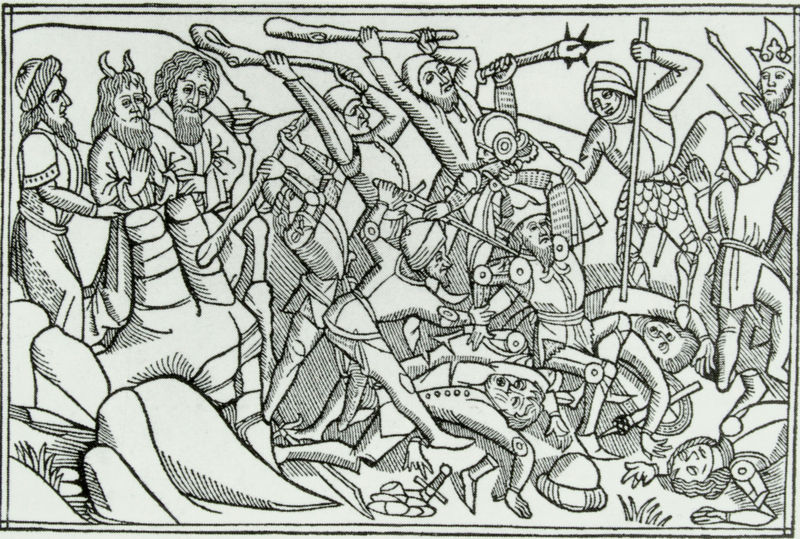
Titel: Amalektiterschlacht
Institution: (Seriendruck)
Schlagwörter: felsen, gestein, kampf, kämpfer, mann, weiß, landschaft, menschen, grau, holz, hut, männer, schwarz, zeichnung, gras, wiese, haube, anzug, bart, bärte, mütze, mützen, bibel, bärtig, geschichte, leiche, mord, rahmen, stein, steine, tod, tot, toter, horn, hände, feld, hügel, kirche, gewänder, spitzen, blatt, krone, locken, bauern, stock, holzschnitt, stab, fels, grafik, graphik, linien, krieg, schlacht, crown, fight, king, könig, lanze, men, people, pope, priest, religious, soldaten, soldier, soldiers, sword, swords, white, black, gefaltet, painting, draussen, print, knöpfe, schild, panzer, moses, orient, orientalisch, druck, schnitt, druckgrafik, hochdruck, schraffur, schraffuren, radierung, schrafur, stich, blanc, noir, bewaffnet, illustration, knüppel, schwarzweiß, schwert, schwerter, säbel, uniform, waffen, woodcut, gemetzel, knien, leichen, schlag, soldat, tote, verletzte, dynamik, holzdruck, dreispitz, helm, herrscher, grasbüschel, beten, allegorie, ritter, kämpfen, rüstung, zacken, helme, jüngling, sterben, axt, teufel, fighting, man, mythology, rock, satyr, dolch, mittelalter, diagonale, death, kreuzzug, lanzen, armor, speer, speere, töten, hörner, stange, grass, drawing, paper, beil, black and white, cadavre, gravure, mort, kräuter, gefallene, turban, keule, schlagen, battle, beard, devil, erschlagen, satan, gefallen, épée, dead, turbane, schlachtfeld, beichte, roi, renaissance, erstochen, croquis, rüstungen, ears, engraving, medieval, juden, schacht, war, hände falten, warrior, gehörnt, mose, buchmalerei, moyen age, outdoors, horns, soldats, schrafuren, krummsäbel, morgenstern, bataille, bouclier, guerre, lance, morden, combat, orientalen, stick, gliedmaßen, biblical, pray, landsknechte, schwerd, armes, armure, keulen, abschlachten, diable, guerre sainte, holzbeil, massacre, parallelschrafur, schupen, sultane, sulten, zivil, evil, kill, lances, scène, guerrier, slaughter, killing, achs, knüppeö, club, blood, catholic, dying, spear, execution, knights, beards, helmets, masse, bauernaufstand, clubs, weapons, wafen, demon, holzscnhitt, mozes, devils, évêque, mace, schwernschnitt, home, corne, religieux, swor, relgion, bloody, matraque, saint barthelemy, massue, haume, kin, chainmail, keulem, viking, corps à corps, gourdin